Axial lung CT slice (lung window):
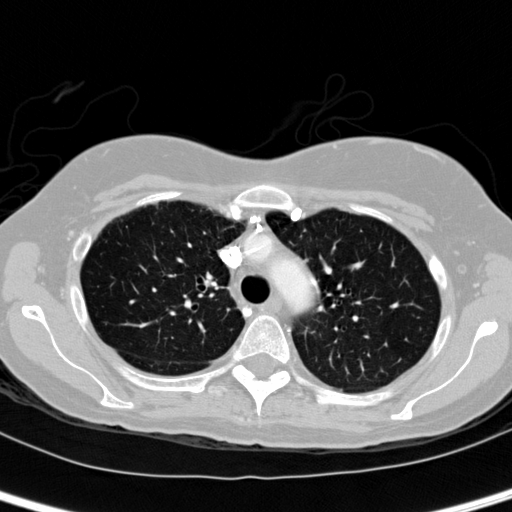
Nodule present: no